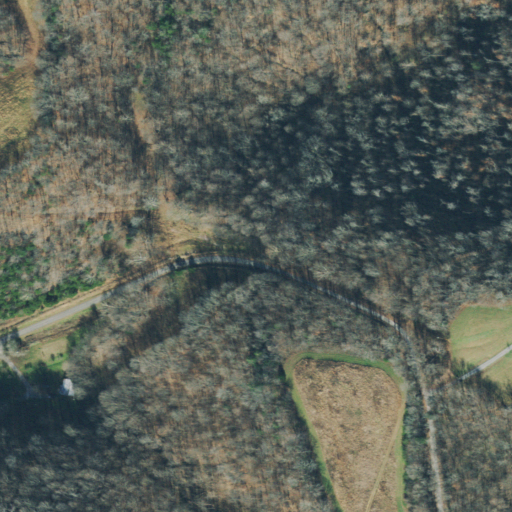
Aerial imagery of mountain in Tennessee named Buffalo Hill containing deciduous forest, open development, pasture, and grassland